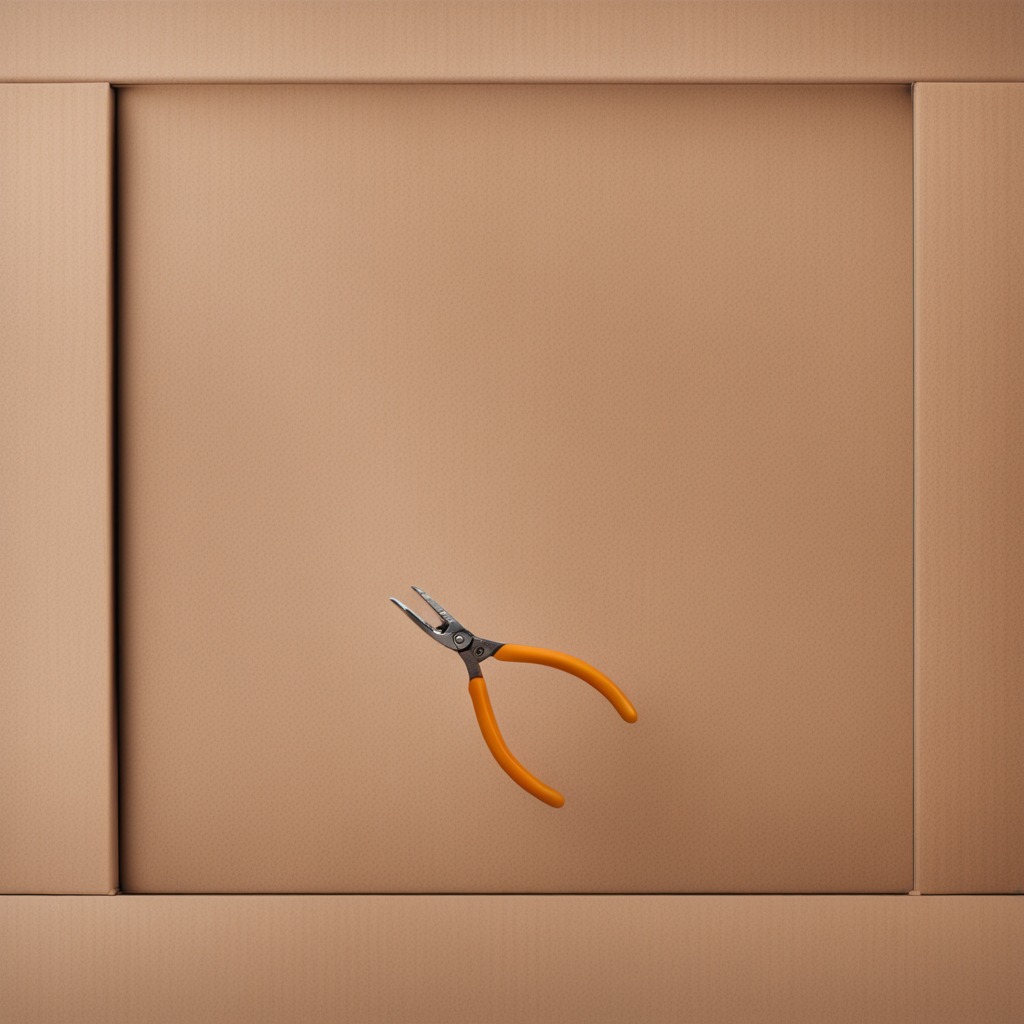
A plier lying on the cardboard box surface in an outdoor workshop during daytime bright natural light soft shadows slightly creased but